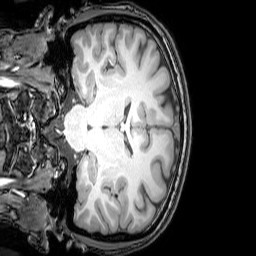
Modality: T1w
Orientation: coronal
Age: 25
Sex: male
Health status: healthy
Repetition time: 0.081 s
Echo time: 0.037 s